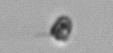
Label: Pyramimonas